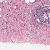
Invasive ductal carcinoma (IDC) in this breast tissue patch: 0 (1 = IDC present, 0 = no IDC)